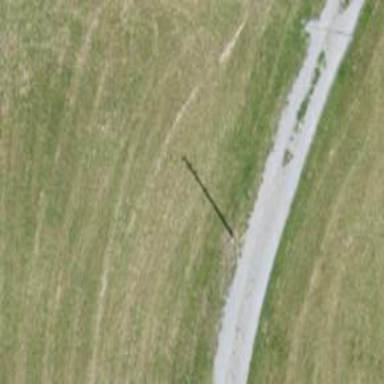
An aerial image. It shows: Minor power line.